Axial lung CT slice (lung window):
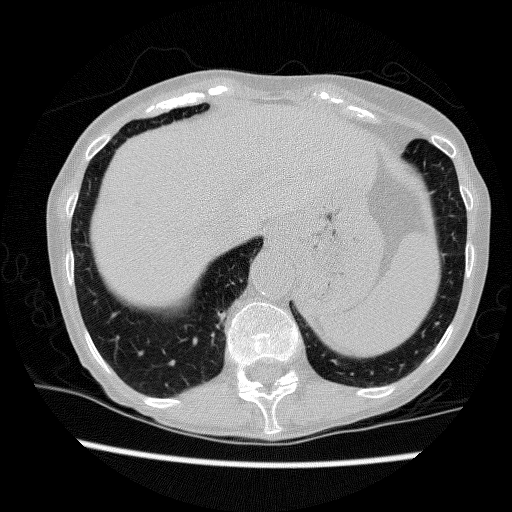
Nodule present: no